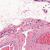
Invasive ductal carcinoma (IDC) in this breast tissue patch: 0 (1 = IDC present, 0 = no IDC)